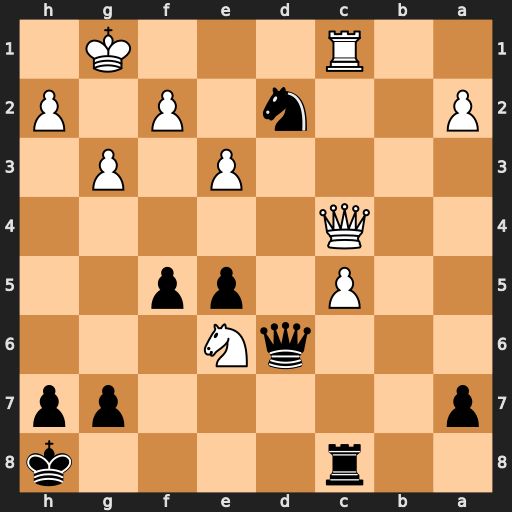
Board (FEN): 2r4k/p5pp/3qN3/2P1pp2/2Q5/4P1P1/P2n1P1P/2R3K1
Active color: b
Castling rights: -
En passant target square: -
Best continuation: Qc6 Qd3 Nf3+